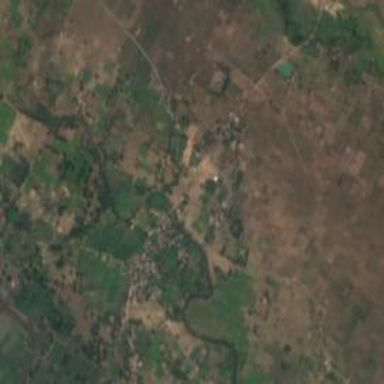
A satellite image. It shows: Village.